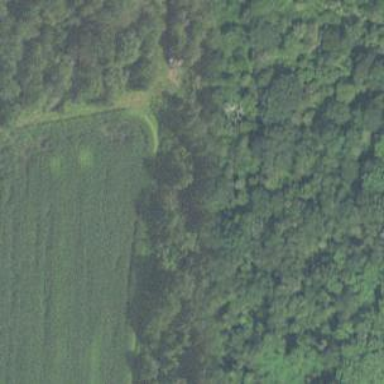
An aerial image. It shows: Mixed leaf woodland.